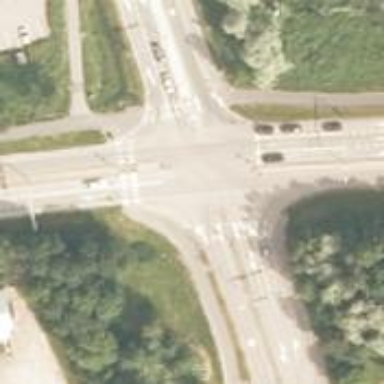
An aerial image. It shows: Secondary road with asphalt surface at junction.